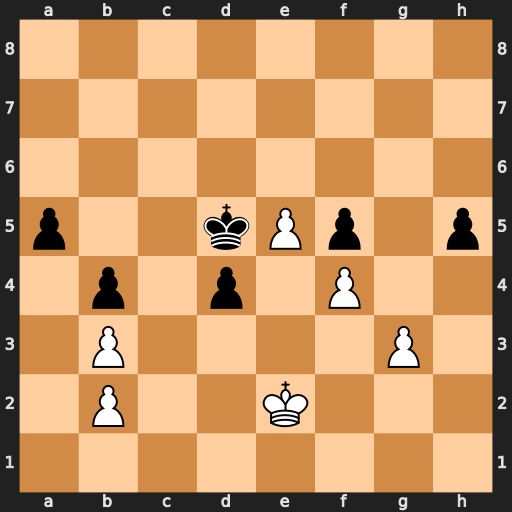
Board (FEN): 8/8/8/p2kPp1p/1p1p1P2/1P4P1/1P2K3/8
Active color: w
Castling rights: -
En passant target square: -
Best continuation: Kd3 Kc5 e6 Kd6 Kxd4